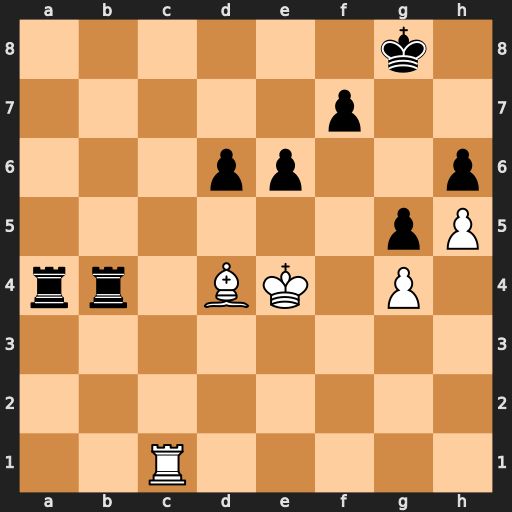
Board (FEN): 6k1/5p2/3pp2p/6pP/rr1BK1P1/8/8/2R5
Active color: w
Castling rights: -
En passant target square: -
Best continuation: Rc8+ Kh7 Rh8#